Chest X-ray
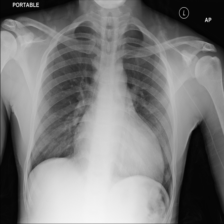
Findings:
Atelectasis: negative
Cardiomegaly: positive
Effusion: negative
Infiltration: negative
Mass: negative
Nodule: negative
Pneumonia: negative
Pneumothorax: negative
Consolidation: negative
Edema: negative
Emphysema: negative
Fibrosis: negative
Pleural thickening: negative
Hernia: negative